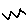
Label: zigzag